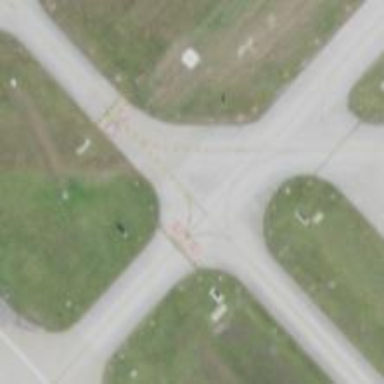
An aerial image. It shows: Image of taxiway at airport.